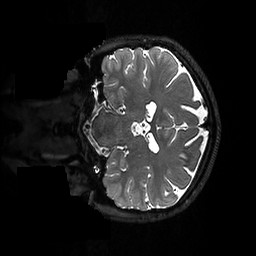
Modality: T2w
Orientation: coronal
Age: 23
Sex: female
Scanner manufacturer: ge
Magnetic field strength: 3 T
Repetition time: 3.202 s
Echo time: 0.06616 s